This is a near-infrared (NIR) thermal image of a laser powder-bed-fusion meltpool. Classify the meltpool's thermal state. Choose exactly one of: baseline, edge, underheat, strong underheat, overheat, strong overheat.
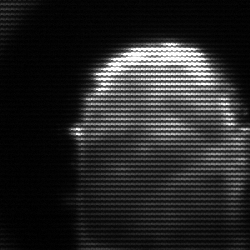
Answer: baseline